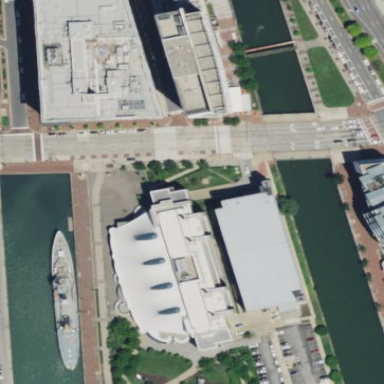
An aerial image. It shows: Civic building.